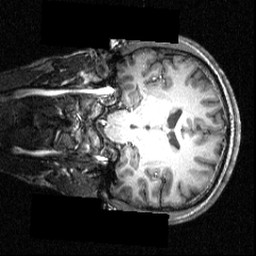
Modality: T1w
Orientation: coronal
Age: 20
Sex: male
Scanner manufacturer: siemens
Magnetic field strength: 3.951 T
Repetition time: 1.5 s
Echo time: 0.00335 s